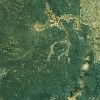
Label: land